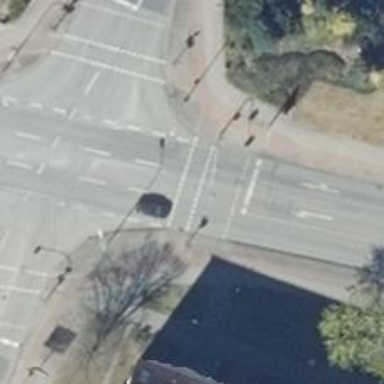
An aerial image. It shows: Road with traffic signals at crossing.